Question: I'm trying to iterate over all classes that inherit a specific base class. Most links i find reference to tangible's T4 Editor. Like this SO answer that almost does what I want
<URL>
Problem is I cant find the methods he is using like 'GetAllCodeElementsOfType'
I am using this template

Am I using the correct template?
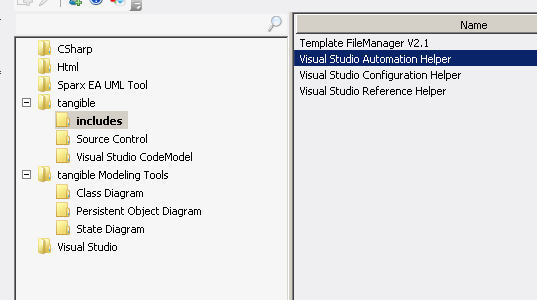
Answer: Here are the helper methods I wrote to get all sub classes implementing a specific base class
'''
public IEnumerable<CodeClass> GetSubClasses(string baseClass, Project project)
{
var classes = VisualStudioHelper.CodeModel.GetAllCodeElementsOfType(project.CodeModel.CodeElements, EnvDTE.vsCMElement.vsCMElementClass, false);
var subClasses = new List<CodeClass>();
foreach (CodeClass @class in classes)
{
foreach (CodeClass @base in GetInheritance(@class))
{
if (@base.FullName == baseClass)
subClasses.Add(@class);
}
}
return subClasses;
}
public IEnumerable<CodeClass> GetInheritance(CodeClass @class)
{
return GetInheritance(@class, new List<CodeClass>());
}
public IEnumerable<CodeClass> GetInheritance(CodeClass @class, List<CodeClass> collection)
{
foreach (CodeClass @base in @class.Bases)
{
collection.Add(@base);
GetInheritance(@base, collection);
}
return collection;
}
'''
I will rewrite them with Linq, I found out that if you do .Cast<> on the untyped arrays you can use Linq so that will make the code a bit cleaner